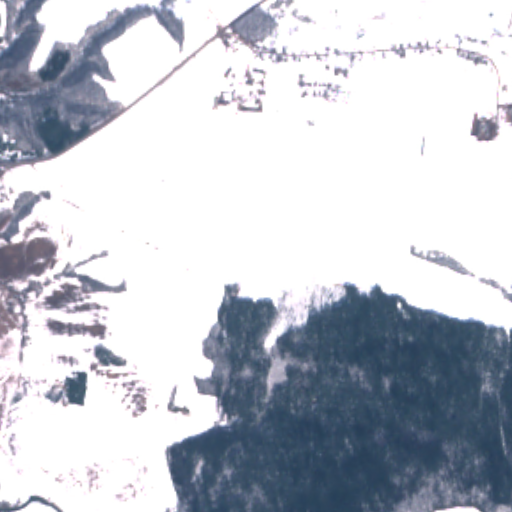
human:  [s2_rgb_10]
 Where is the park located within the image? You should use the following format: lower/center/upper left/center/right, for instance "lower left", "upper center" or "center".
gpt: The park is located in the center left of the image.
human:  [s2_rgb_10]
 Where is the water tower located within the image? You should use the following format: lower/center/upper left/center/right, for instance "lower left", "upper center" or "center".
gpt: The water tower is located in the upper center of the image.
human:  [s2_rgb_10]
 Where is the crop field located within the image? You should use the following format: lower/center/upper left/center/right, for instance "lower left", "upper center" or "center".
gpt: There is no crop field in the image.